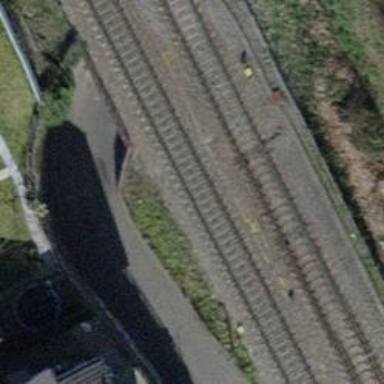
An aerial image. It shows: Railway switch.